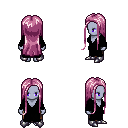
a pixel art fantasy rpg character, female body template, dark elf, purple skin, black robe, robe skirt, pink extra-long hairstyle, metal boots, four views (front, back, left, right), 2x2 character sprite sheet, small pixel art, hard edges, no anti-aliasing